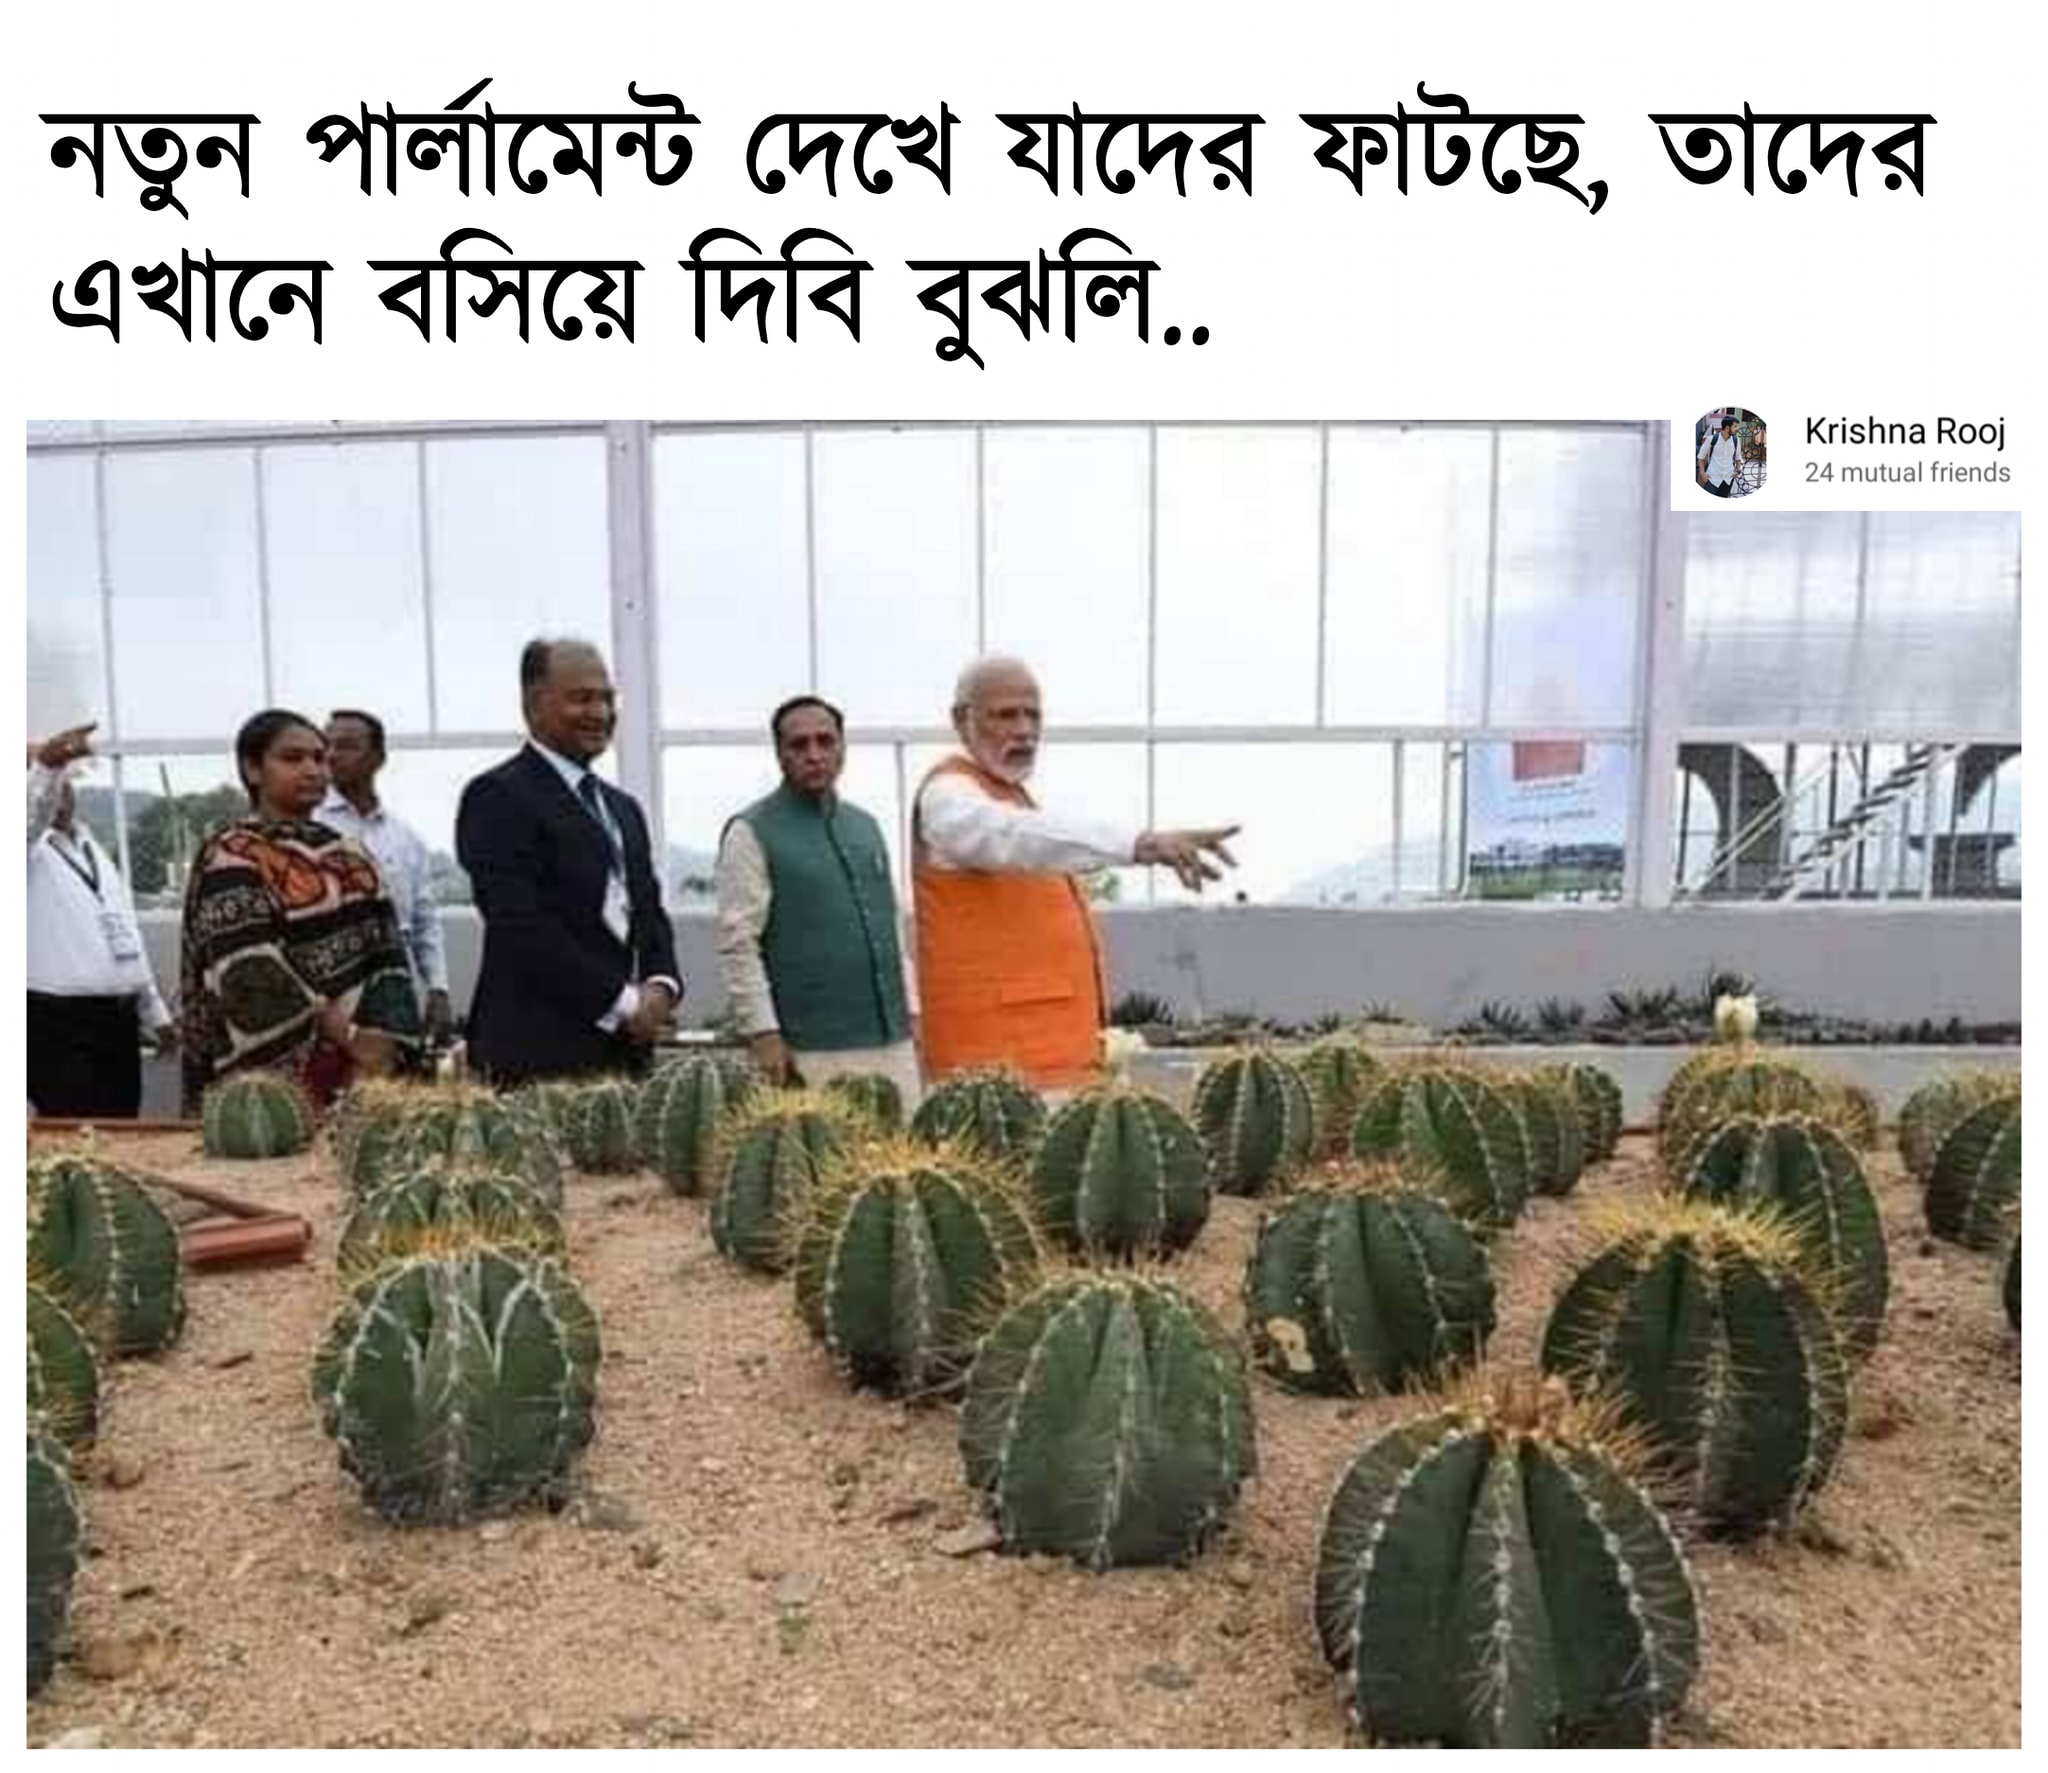
Text: নতুন পার্লামেন্ট দেখে যাদের ফাটছে তাদের এখানে বসিয়ে দিবি বুঝলি
Label: Hate
Hate category: Political
Targeted group: Organization